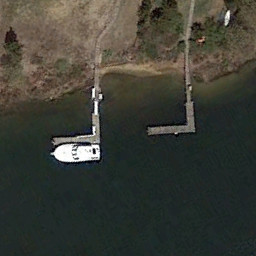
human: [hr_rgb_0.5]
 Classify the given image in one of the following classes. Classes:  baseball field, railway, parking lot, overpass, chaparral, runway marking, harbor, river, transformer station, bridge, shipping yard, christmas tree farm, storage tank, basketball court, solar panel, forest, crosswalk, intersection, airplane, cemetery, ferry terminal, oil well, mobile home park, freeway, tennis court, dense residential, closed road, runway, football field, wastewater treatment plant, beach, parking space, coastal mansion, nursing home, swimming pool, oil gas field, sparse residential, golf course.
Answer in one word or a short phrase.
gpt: ferry terminal